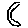
Label: moon